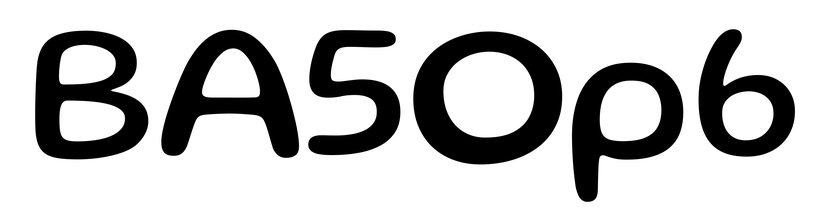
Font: Gluten_Regular